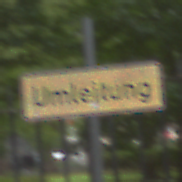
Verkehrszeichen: Umleitungsankuendigung
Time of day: MorningAfternoon
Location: Outdoor (Urban)
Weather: Overcast
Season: NotSpecified
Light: Natural